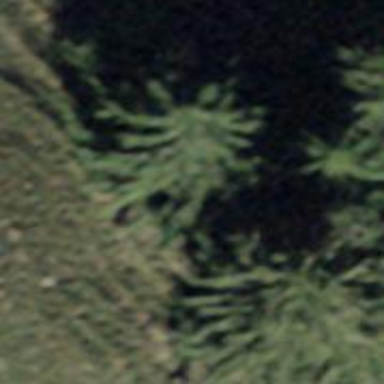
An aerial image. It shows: Evergreen tree with needle-leaved leaves.